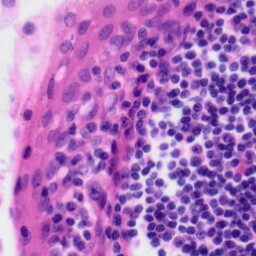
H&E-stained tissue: Tonsil